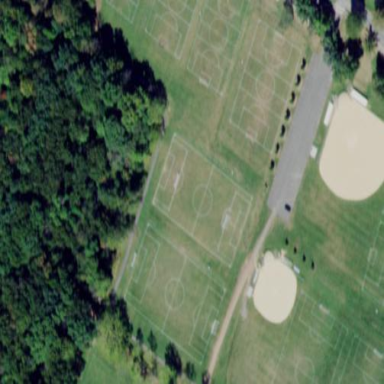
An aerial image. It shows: Soccer pitch designated for leisure and sports activities.